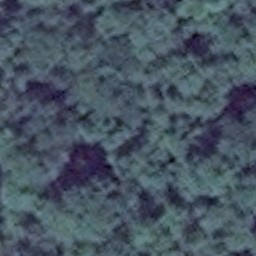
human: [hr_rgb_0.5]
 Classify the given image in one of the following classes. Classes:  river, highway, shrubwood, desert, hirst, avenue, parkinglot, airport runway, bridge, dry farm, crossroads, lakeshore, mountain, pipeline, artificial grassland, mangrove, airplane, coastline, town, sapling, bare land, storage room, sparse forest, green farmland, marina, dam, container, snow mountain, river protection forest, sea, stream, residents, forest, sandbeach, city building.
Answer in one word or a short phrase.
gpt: forest